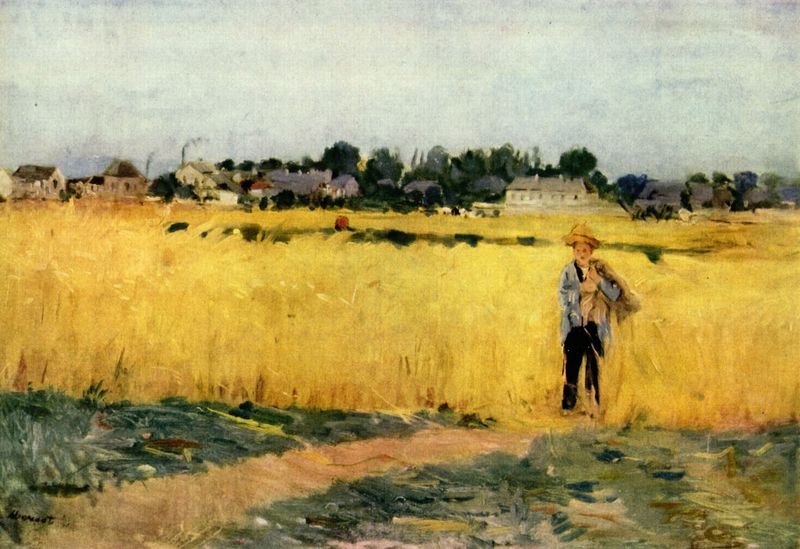
Titel: Kornfeld
Künstler: Berthe Morisot
Standort: Paris
Institution: Musée d'Orsay
Schlagwörter: baum, blau, himmel, mann, weiß, wolken, bäume, gelb, grün, impressionismus, landschaft, ocker, stadt, braun, grau, hintergrund, hut, licht, renoir, dach, gras, haus, weg, wiese, wolke, hemd, hose, jacke, gesicht, signatur, erde, feld, felder, ferne, horizont, häuser, natur, pfad, rauch, boden, land, gold, stehend, wald, arbeit, genre, kamin, kamine, sack, schornstein, hellblau, füße, sommer, ort, acker, bündel, feldweg, getreide, korn, weizen, farben, dorf, dächer, landschaftsmalerei, sigantur, arbeiter, industrie, strohhut, monet, manet, junge, bauer, kornfeld, schlote, gut, wanderer, siedlung, feldrain, landwirtschaft, bettler, ähren, landarbeit, ruach, wanderschaft, sähen, weizenfeld, samen, himmell, sämann, feldarin